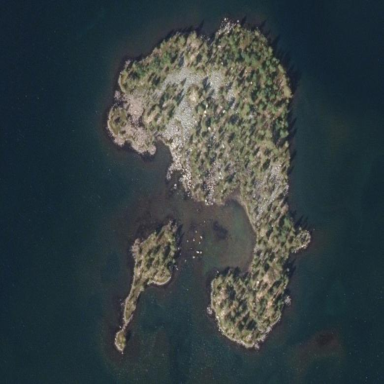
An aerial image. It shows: Islet.